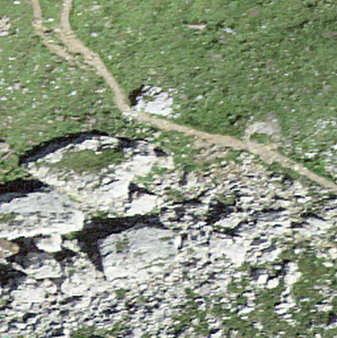
Label: bouldering_area